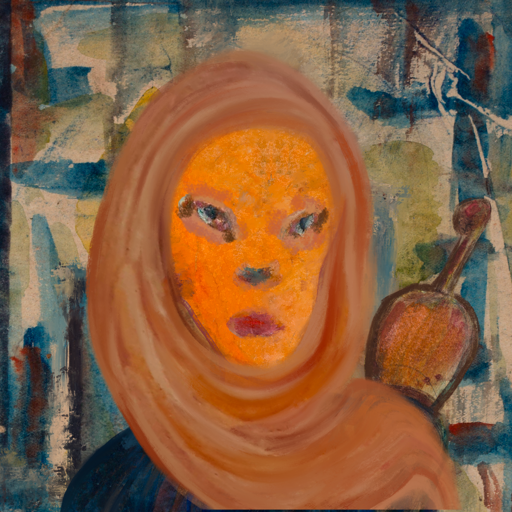
Background: Orphan, Head And Neck Front: Hypocrite, Face Front: Boggyland, Bust: Pipe, Hair Front: Blank, Head Accessory: Pious_Lady_Scarf, Second Necklace: Blank, Necklace: Blank, Baby: Blank